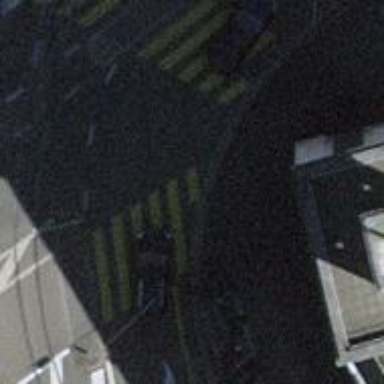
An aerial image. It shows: Uncontrolled zebra crossing with zebra markings.